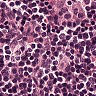
Metastatic tissue present: no